Field crop: tomato
Growth stage: 2
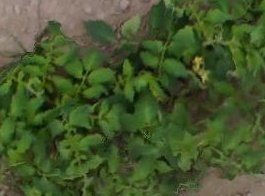
Species: tomato